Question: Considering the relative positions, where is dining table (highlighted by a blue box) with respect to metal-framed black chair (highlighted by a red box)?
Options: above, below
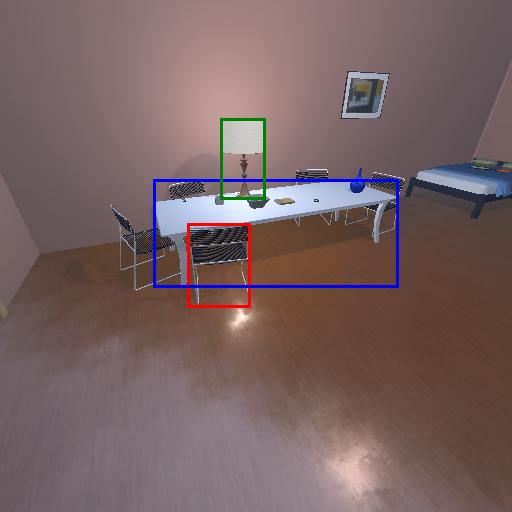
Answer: above